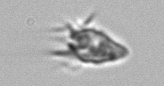
Label: Paratontonia_gracillima